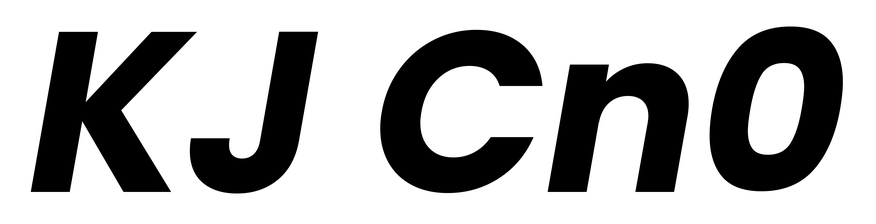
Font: Poppins-BoldItalic